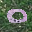
Label: 0